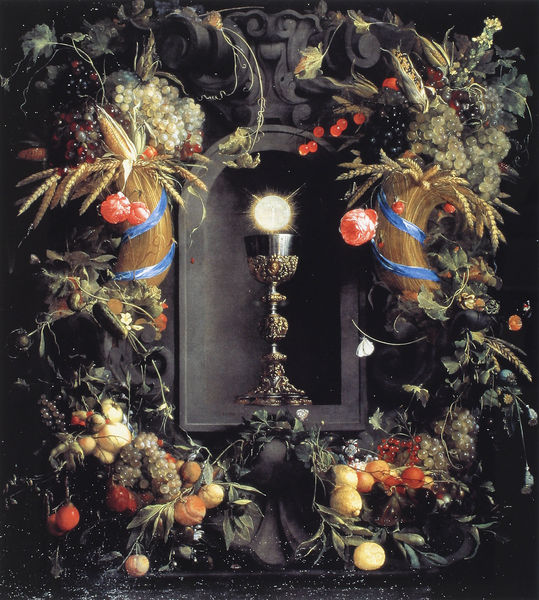
Titel: Messkelch, von Fruchtgirlanden umgeben
Künstler: Jan Davidsz. de Heem
Institution: Wien, Kunsthistorisches Museum
Schlagwörter: blau, blätter, gemälde, gelb, grün, blume, blumen, grau, licht, orange, schwarz, blüten, obst, rose, rosen, rot, ball, fest, malerei, ornament, band, silber, stein, füllhorn, horn, öl, sonne, gold, kelch, realismus, girlande, schleifen, frucht, früchte, gemüse, krug, mais, stilleben, stillleben, trauben, apfel, äpfel, bogen, ernte, getreide, korn, weizen, herbst, wein, verzierung, kerze, glänzend, metall, becher, kirschen, nische, blut, religion, strahlen, beeren, mohn, schmetterling, altar, kasten, leib, weintrauben, hostie, monstranz, schwaru, leuchtend, opfer, fresko, niesche, pokal, traube, weintraube, ähren, bänder, heilig, zitronen, schrein, verzierungen, erntedank, gral, bananen, erntedankfest, weintrauen, schrain, oplate